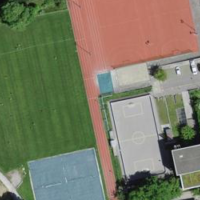
EUNIS habitat code: 52
Species observed at this site:
Allium ursinum